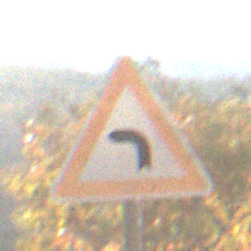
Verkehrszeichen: KurveLinks
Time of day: SunriseSunset
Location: Outdoor (Nature)
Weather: Clear
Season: NotSpecified
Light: Natural